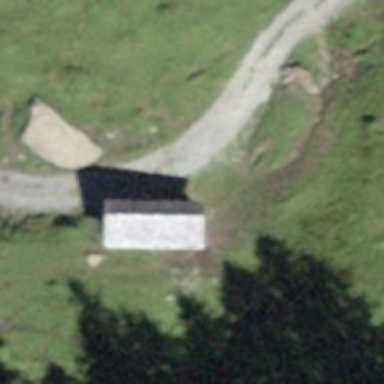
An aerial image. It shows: Weather shelter for public use.